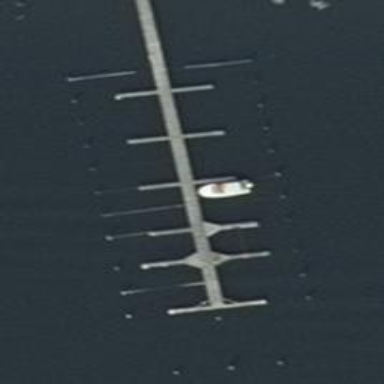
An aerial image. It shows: Man-made pier.